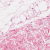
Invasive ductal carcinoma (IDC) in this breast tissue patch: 0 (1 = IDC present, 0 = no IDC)